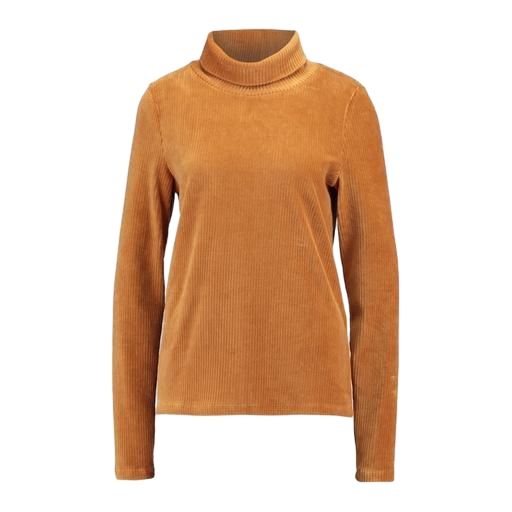
multicolor vero moda rust high neck blouse, high-neck top, gold high-neck top, white background